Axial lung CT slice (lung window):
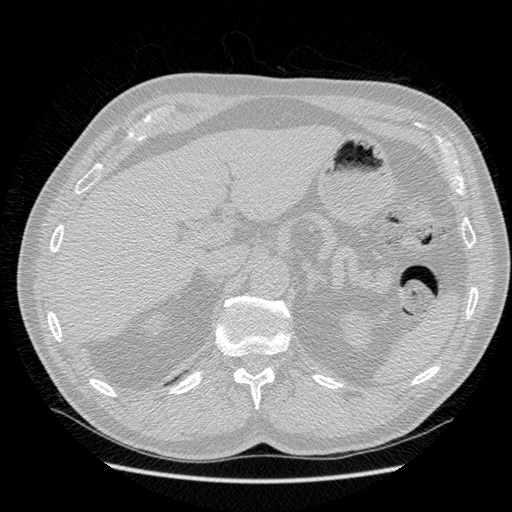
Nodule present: no